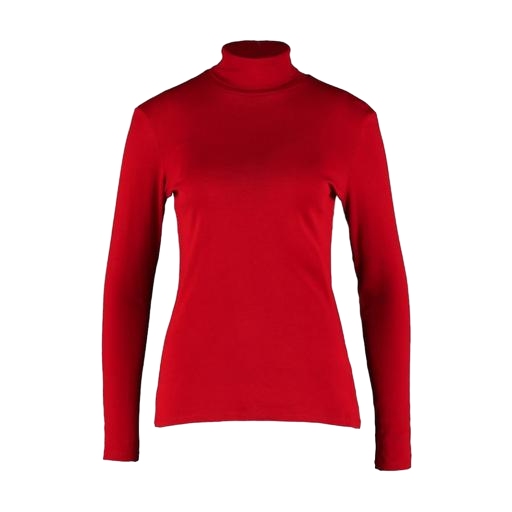
red skinny-fit stretch polo shirt, high-neck top, red high neck top, white background